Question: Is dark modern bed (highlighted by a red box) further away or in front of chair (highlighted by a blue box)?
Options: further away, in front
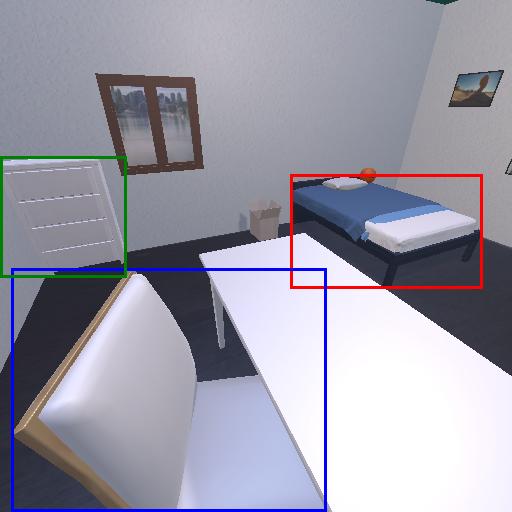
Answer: further away